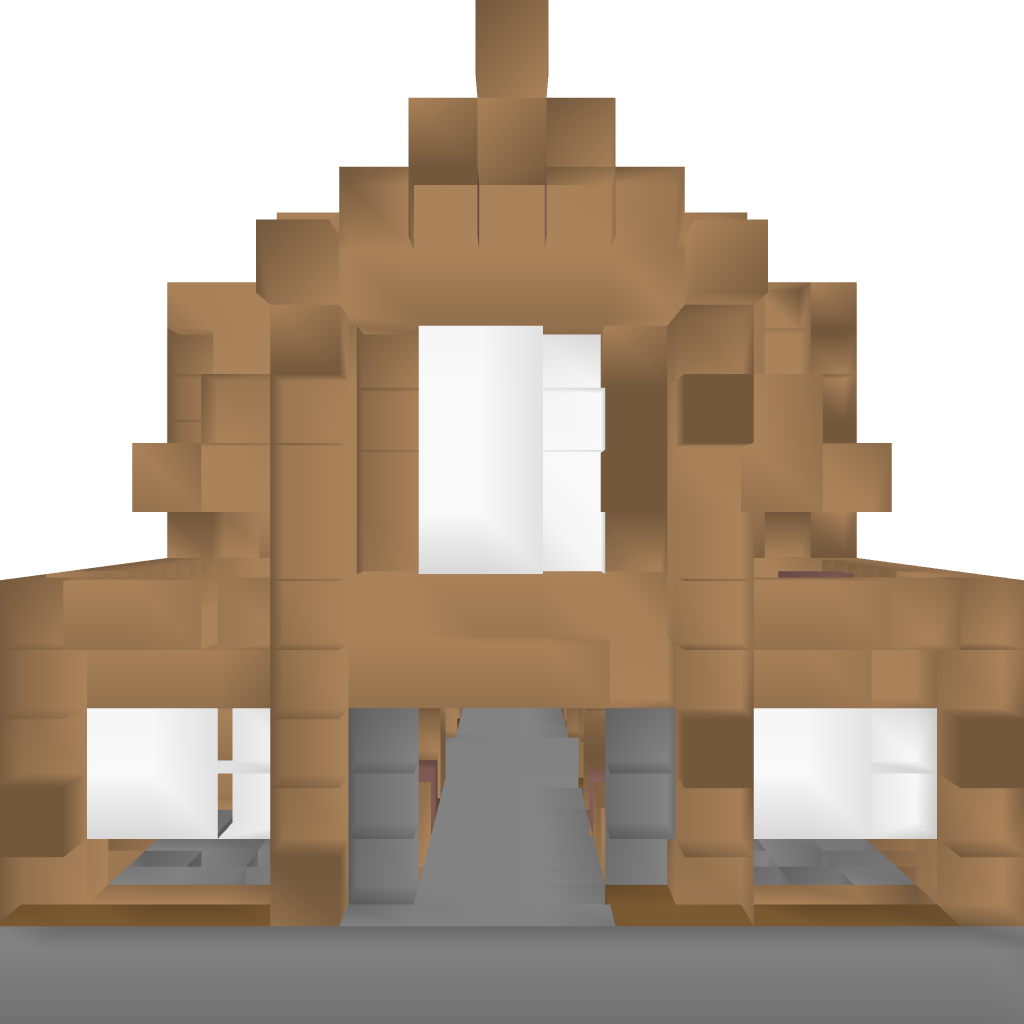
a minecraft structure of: Rustic Barn good quality